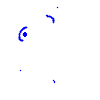
Particle: electron